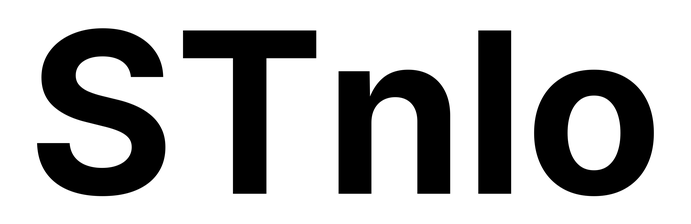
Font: Inter_Bold